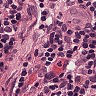
Metastatic tissue present: no